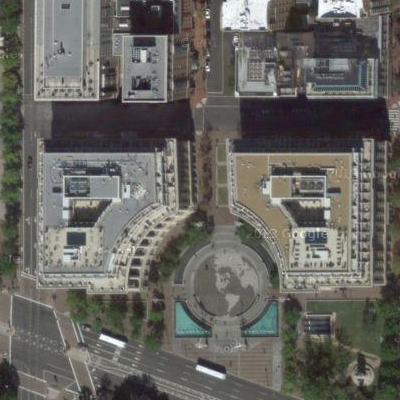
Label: Industry